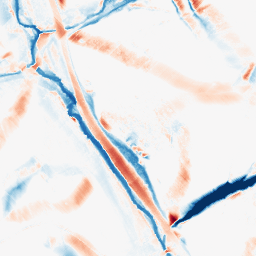
Category: morphological
Decomposition family: morphological_diamond
Decomposition parameters: operation: average
radius: 15
Upsampling method: bspline
Upsampling parameters: scale: 4
Upsampling scale: 4